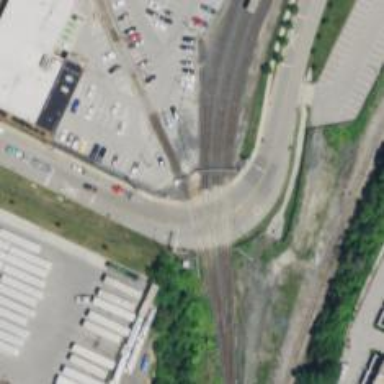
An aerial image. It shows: Railway level crossing.